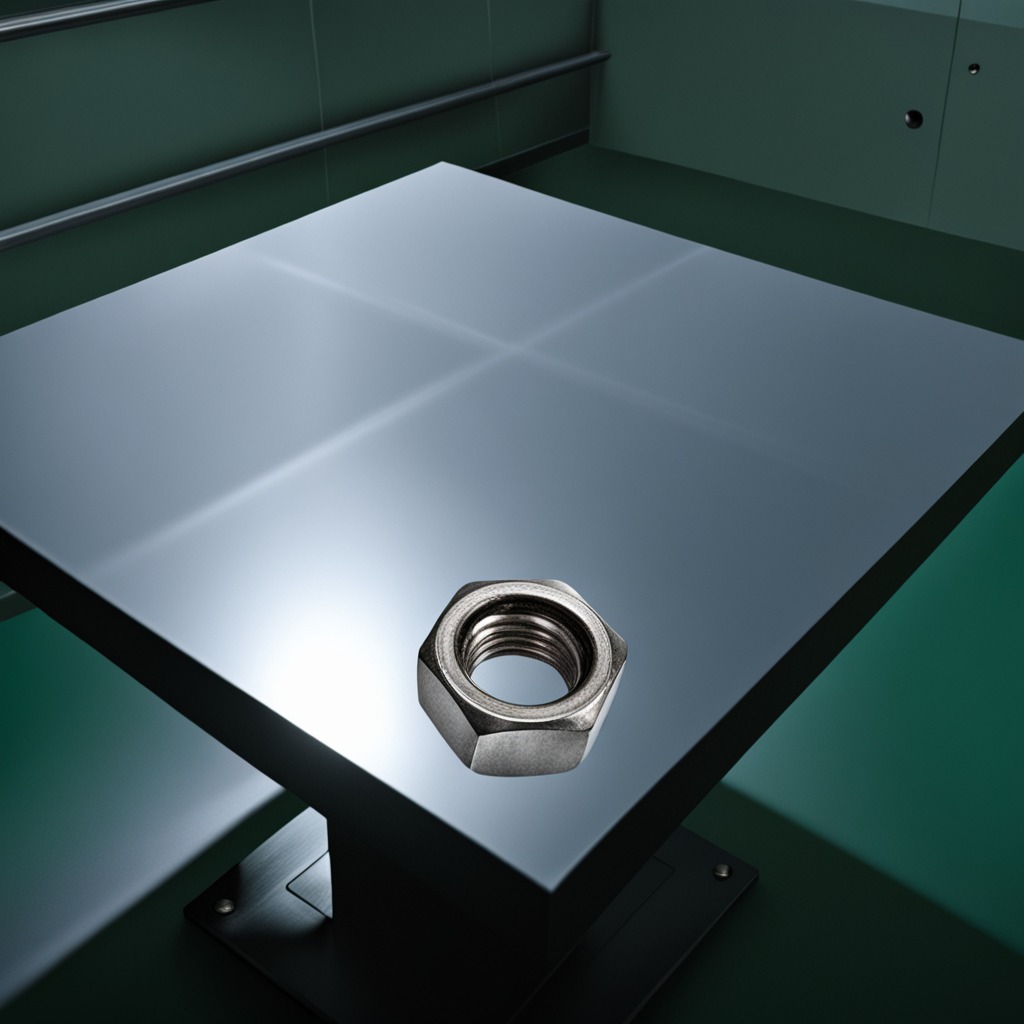
A metal nut is lying on a clean empty table in a railway signal maintenance room lit by harsh overhead fluorescents.